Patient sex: M
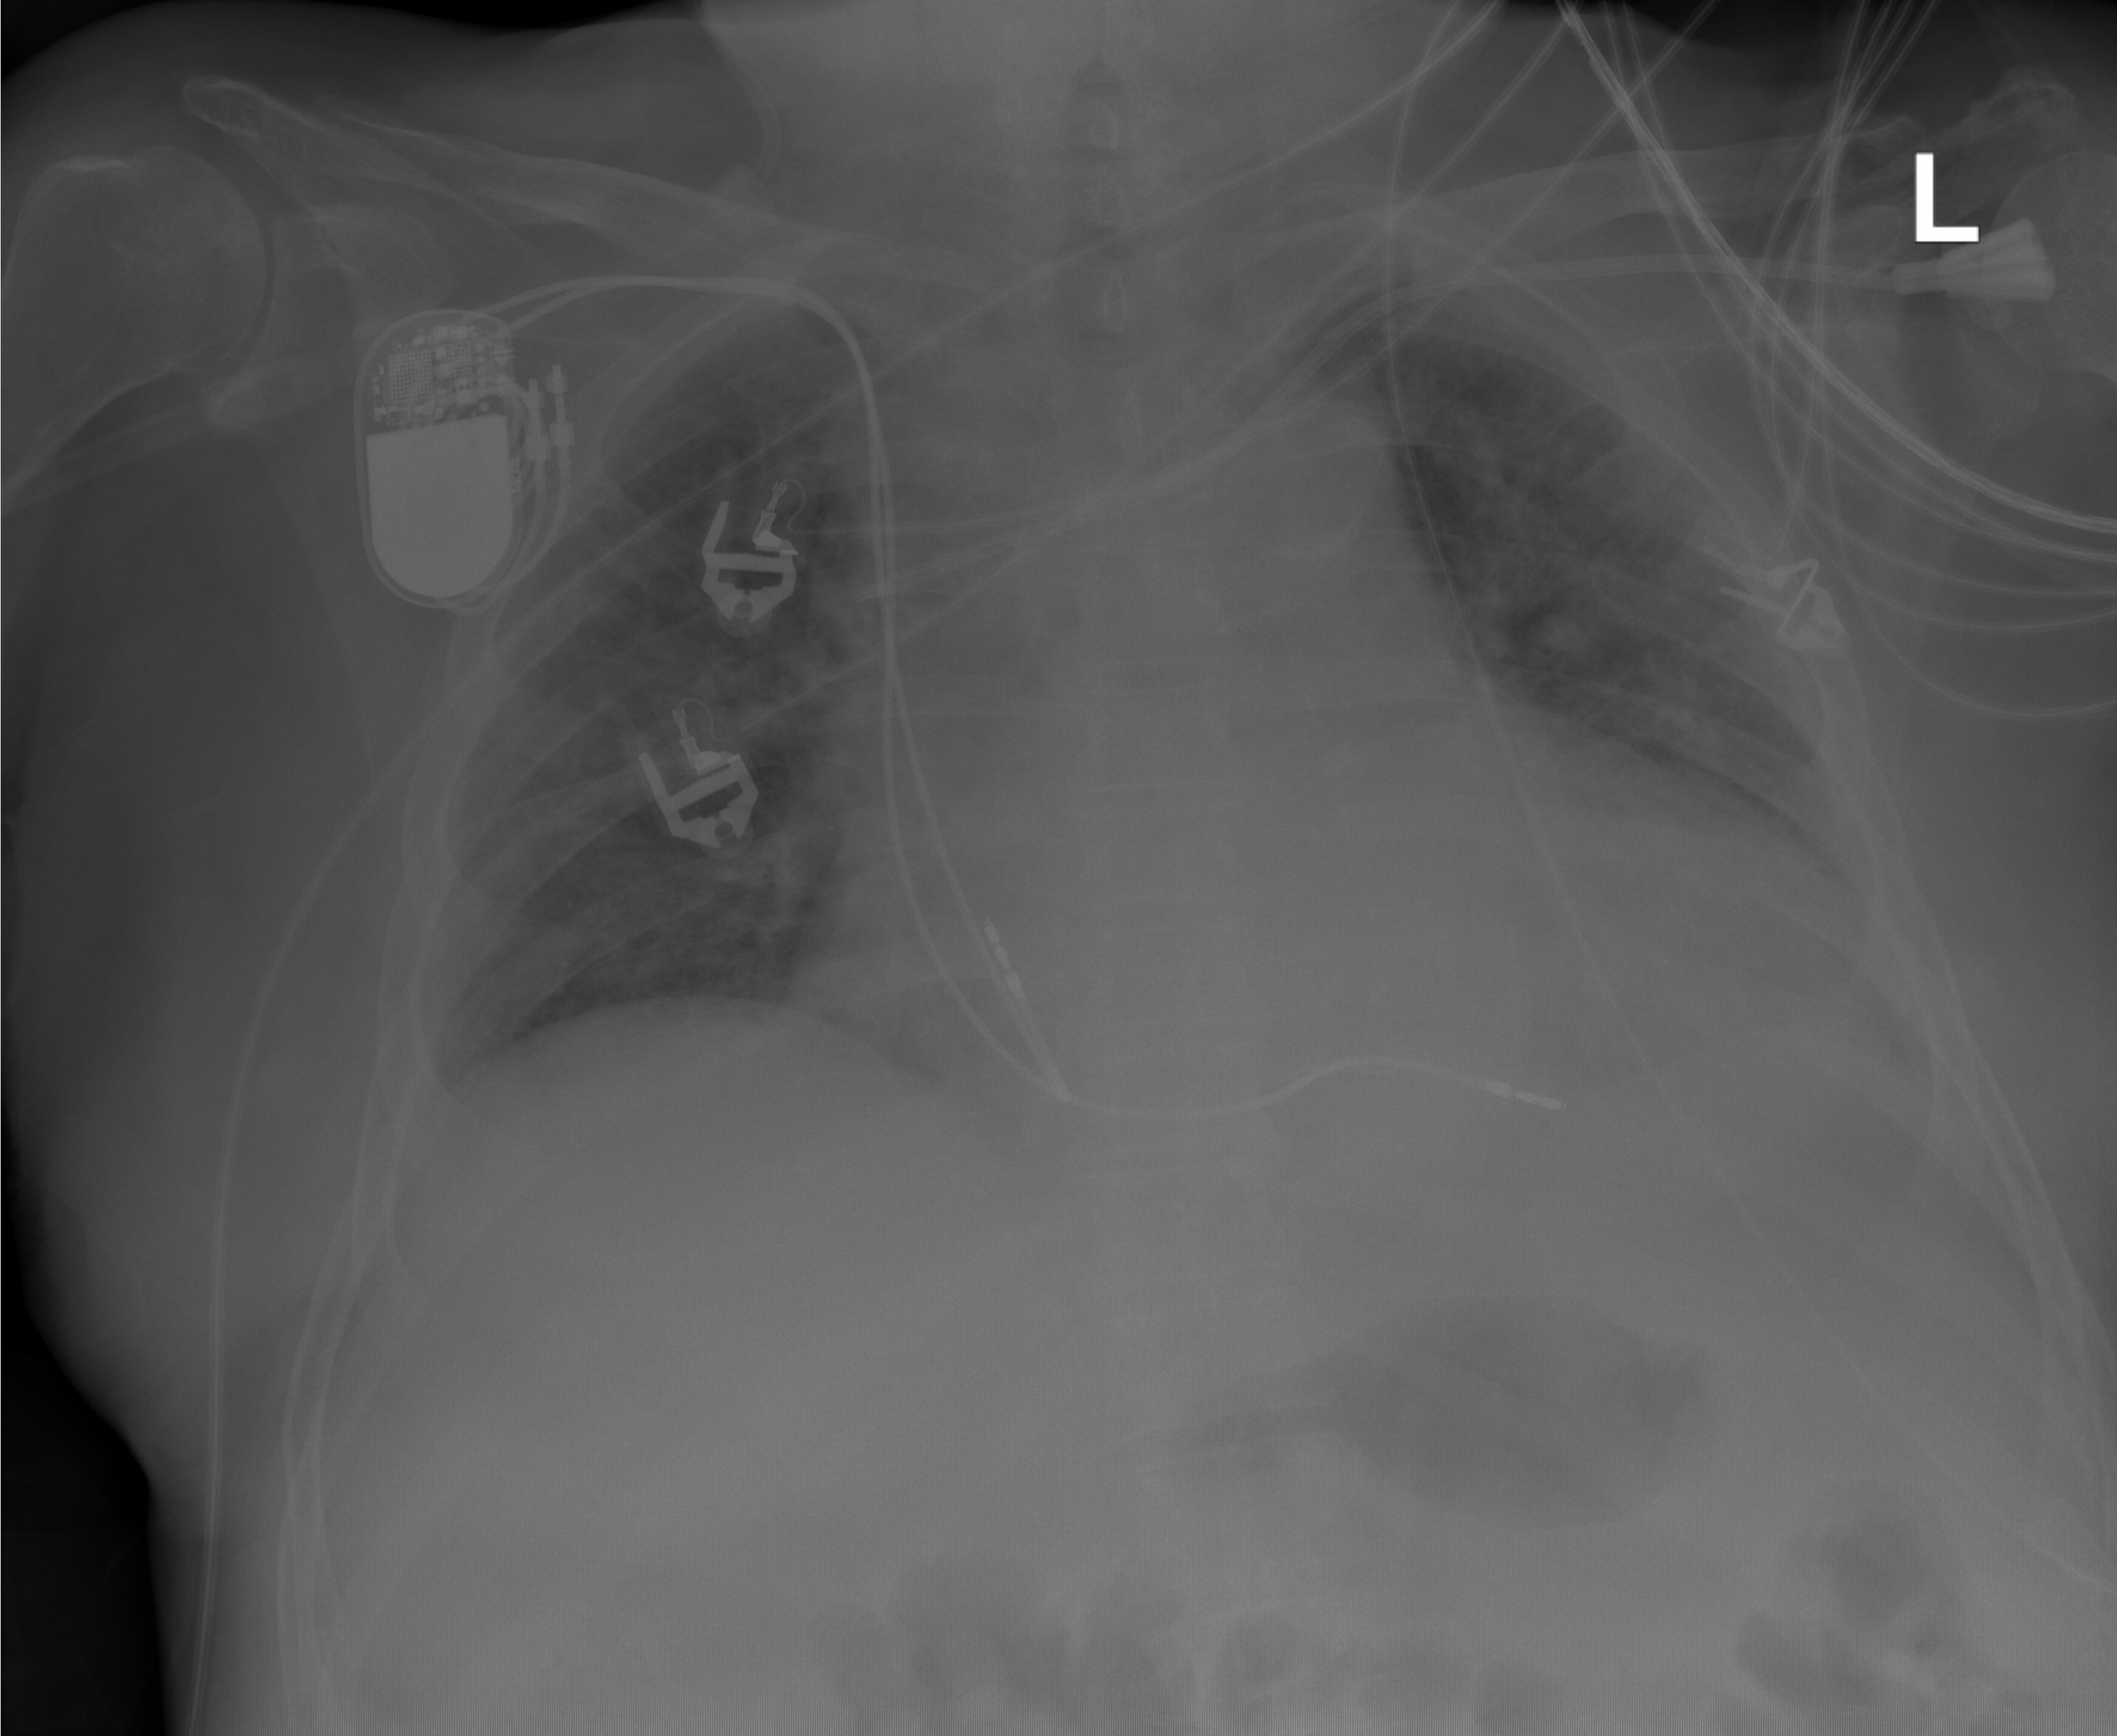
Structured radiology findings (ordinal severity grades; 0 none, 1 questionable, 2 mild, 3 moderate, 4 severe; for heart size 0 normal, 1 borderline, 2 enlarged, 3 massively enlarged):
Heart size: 2
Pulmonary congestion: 2
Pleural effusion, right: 0
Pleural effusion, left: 2
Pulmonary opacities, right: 0
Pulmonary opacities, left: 0
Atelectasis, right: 0
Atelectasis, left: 0